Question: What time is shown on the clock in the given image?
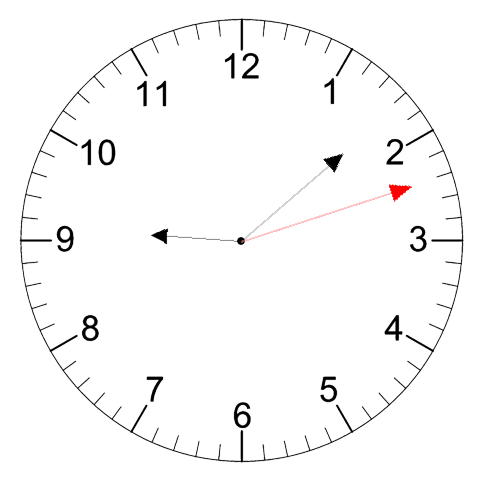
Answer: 09:08:12